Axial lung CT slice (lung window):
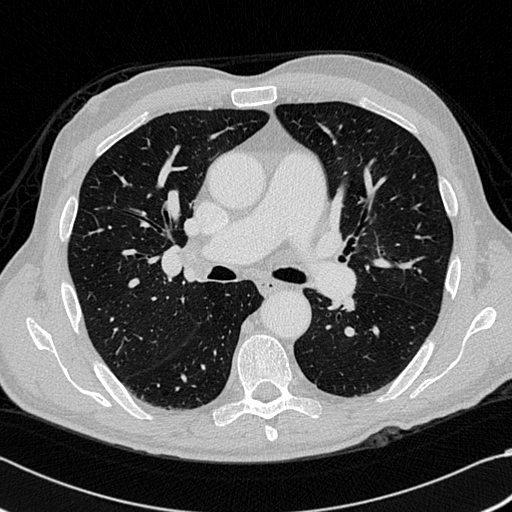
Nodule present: no